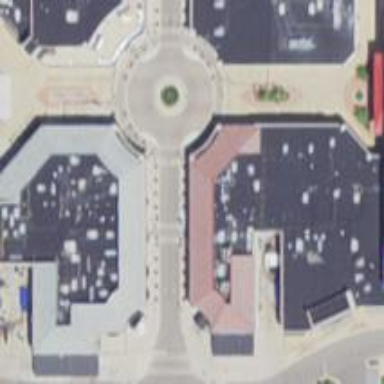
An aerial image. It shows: Mall building.